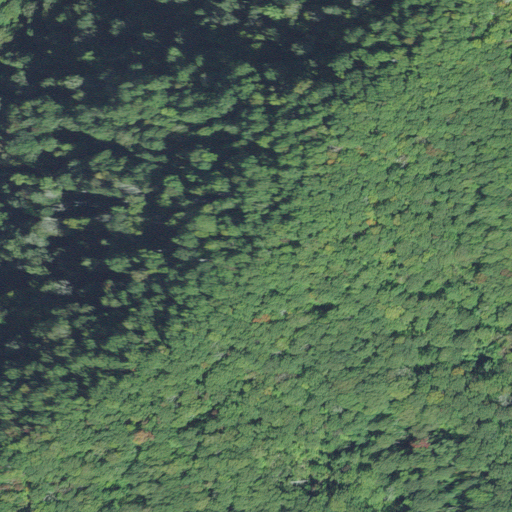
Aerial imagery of ridge(s) in North Carolina named Rough Arm containing deciduous forest and mixed forest